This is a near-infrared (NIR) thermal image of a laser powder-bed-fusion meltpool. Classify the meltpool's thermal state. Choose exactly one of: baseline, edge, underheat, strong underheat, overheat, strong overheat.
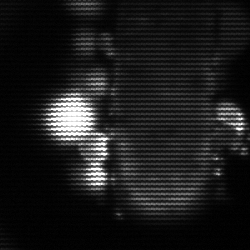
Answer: strong underheat